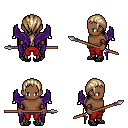
a pixel art fantasy rpg character, male body template, human, dark skin, purple wings, red pants, white blonde ponytail hairstyle, cloth bracers, ghillies, spear, four views (front, back, left, right), 2x2 character sprite sheet, small pixel art, hard edges, no anti-aliasing